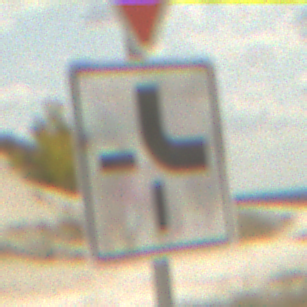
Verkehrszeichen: VerlaufVorfahrtsstrasse4
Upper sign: VorfahrtGewaehren
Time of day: Midday
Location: Outdoor (Beach)
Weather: PartlyCloudy
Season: NotSpecified
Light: Natural